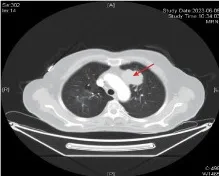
Chest CT scans at different time points. The red arrow indicates primary lesion in the left upper lobe of the lung. (C) Chest CT scan showing progression after 24 months of Osimertinib.
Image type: radiology (ct)